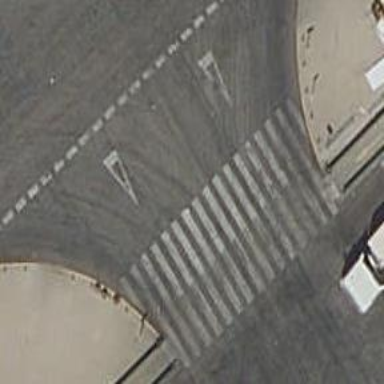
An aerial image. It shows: Uncontrolled crossing on the road.